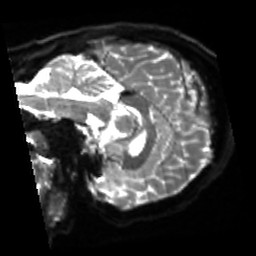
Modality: sbref
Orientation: sagittal
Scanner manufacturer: siemens
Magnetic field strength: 3 T
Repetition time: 4 s
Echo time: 0.0594 s